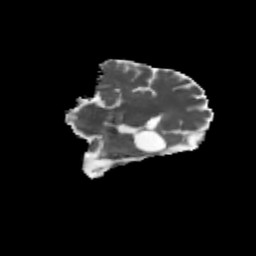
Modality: MD
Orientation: coronal
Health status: ill
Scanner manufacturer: siemens
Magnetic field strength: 3 T
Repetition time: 13.7 s
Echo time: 0.098 s